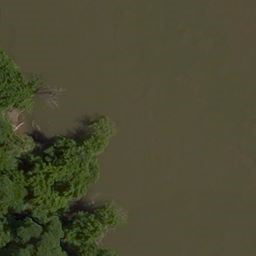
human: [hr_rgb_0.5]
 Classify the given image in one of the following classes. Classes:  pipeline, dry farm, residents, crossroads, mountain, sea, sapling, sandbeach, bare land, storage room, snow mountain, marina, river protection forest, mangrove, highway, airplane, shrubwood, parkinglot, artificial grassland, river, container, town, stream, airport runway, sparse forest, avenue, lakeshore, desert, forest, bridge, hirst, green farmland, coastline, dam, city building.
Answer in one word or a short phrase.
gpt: river protection forest